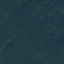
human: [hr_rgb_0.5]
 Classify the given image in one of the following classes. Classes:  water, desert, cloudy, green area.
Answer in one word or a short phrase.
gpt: green area